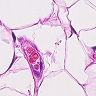
Metastatic tissue present: no